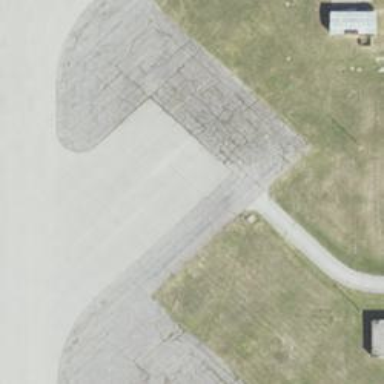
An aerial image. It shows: View of taxiway at the airport.